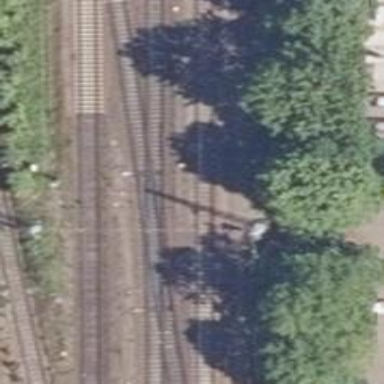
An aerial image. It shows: Railway switch.